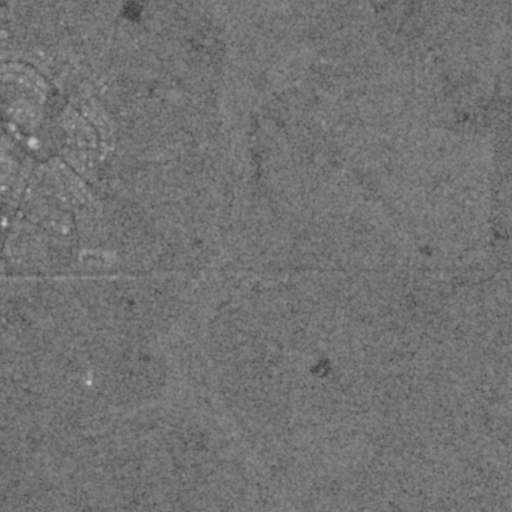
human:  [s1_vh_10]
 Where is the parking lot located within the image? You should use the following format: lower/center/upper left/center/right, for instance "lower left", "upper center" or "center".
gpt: The parking lot is located in the upper left of the image.
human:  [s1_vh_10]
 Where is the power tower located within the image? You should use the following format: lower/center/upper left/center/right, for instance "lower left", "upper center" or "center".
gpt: The power tower is located in the lower of the image.
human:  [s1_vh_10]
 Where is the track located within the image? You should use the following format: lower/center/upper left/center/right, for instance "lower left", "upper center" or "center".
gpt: The track is located in the center left of the image.
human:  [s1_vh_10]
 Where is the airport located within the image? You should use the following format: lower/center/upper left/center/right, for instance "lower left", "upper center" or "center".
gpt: There is no airport in the image.

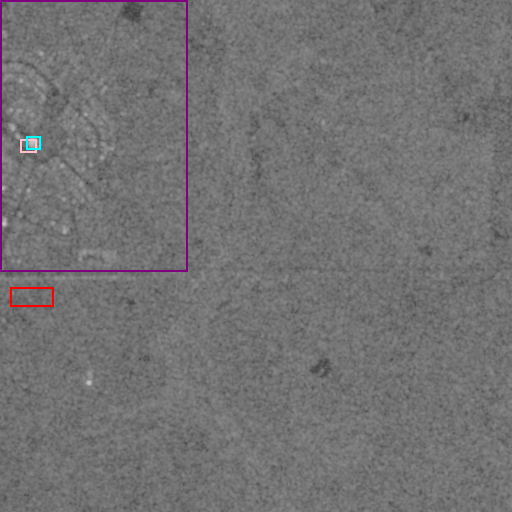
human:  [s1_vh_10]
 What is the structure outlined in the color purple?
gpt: The structure outlined in purple is a park.
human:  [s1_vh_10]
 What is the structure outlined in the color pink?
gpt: The structure outlined in pink is a parking lot.
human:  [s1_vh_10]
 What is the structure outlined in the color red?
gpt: The structure outlined in red is a track.
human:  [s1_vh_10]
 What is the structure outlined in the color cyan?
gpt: The structure outlined in cyan is a building.
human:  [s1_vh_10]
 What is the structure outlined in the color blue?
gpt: There is no blue outline.